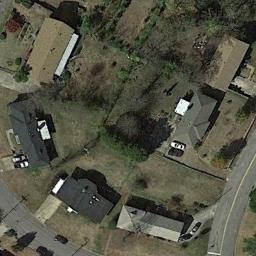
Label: medium_residential